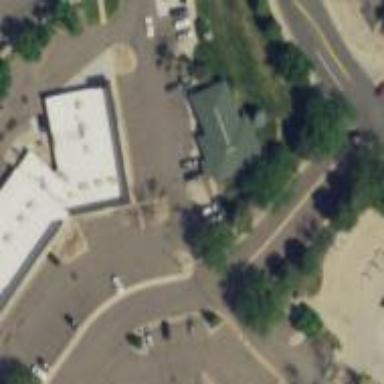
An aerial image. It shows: Veterinary facility.